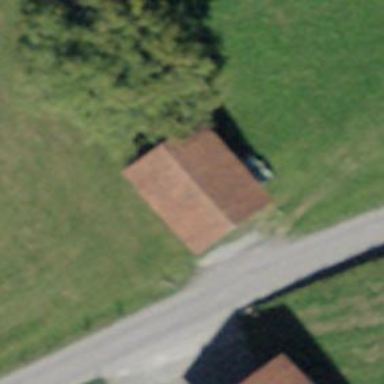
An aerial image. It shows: Barn.